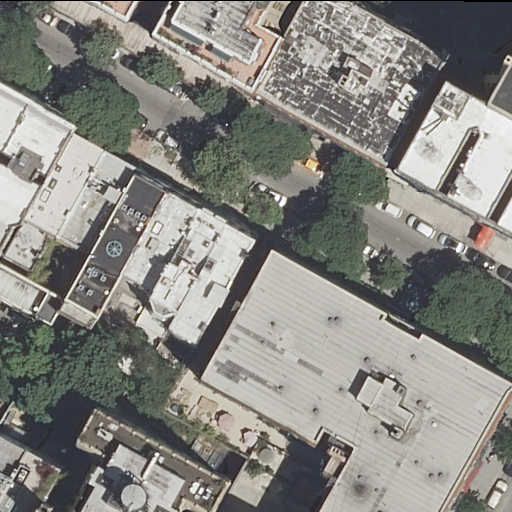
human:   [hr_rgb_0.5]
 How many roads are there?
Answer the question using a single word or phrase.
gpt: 1

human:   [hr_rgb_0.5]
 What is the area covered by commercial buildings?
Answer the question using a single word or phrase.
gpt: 0m2

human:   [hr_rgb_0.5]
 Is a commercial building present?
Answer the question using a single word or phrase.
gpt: no

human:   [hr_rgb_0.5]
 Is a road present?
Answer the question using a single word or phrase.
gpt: yes

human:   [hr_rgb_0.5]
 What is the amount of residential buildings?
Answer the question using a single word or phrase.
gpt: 17

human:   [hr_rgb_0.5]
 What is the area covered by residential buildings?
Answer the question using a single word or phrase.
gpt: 6078m2

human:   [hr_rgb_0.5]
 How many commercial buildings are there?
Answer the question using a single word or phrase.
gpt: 0

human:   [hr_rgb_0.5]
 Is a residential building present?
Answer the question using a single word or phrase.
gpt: yes

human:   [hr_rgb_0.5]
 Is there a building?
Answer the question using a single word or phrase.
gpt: yes

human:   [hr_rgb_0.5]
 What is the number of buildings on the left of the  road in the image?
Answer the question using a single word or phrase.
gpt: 11

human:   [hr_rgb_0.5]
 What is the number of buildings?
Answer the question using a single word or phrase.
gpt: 17

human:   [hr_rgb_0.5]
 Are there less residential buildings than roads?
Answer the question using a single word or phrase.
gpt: no

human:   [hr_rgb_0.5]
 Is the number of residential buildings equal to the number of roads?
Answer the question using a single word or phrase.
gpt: no

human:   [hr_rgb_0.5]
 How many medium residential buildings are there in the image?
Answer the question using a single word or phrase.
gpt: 10

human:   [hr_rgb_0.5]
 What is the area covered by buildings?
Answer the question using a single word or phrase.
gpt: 6078m2

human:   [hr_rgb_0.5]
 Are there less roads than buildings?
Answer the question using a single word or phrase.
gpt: yes

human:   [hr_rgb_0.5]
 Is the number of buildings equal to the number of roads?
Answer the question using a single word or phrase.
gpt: no

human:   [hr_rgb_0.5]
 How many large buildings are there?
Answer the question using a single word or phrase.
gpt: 4

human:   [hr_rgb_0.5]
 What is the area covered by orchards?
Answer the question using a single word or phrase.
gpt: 0m2

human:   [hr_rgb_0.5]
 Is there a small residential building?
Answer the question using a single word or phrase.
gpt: yes

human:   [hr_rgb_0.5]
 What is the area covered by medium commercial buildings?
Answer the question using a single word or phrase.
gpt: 0m2

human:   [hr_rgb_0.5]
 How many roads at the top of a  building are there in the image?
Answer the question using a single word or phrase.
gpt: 1

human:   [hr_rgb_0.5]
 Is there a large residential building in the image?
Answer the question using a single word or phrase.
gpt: yes

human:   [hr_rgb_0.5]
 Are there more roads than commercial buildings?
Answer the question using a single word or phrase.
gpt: yes

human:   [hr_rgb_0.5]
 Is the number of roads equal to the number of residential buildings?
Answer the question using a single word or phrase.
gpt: no

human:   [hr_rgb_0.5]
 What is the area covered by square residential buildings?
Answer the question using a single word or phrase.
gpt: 0m2

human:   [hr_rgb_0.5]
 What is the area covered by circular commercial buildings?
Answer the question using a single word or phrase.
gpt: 0m2

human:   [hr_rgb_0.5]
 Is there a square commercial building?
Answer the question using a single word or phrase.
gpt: no

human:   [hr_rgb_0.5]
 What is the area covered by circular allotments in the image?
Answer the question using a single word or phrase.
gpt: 0m2

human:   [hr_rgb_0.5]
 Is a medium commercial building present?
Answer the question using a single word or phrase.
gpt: no

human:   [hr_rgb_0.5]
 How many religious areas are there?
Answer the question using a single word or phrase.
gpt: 0

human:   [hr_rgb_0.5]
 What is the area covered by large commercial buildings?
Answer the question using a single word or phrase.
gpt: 0m2

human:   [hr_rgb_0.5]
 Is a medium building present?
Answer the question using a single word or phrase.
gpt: yes

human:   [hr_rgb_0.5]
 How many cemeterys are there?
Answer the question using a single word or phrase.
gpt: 0

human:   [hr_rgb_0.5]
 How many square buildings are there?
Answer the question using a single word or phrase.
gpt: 0

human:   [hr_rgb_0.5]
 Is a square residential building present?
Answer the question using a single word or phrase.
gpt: no

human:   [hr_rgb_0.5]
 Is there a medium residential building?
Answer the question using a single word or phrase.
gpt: yes

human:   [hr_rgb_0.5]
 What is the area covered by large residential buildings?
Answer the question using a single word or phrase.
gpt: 3431m2

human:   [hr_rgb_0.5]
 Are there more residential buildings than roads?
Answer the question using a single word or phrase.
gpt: yes

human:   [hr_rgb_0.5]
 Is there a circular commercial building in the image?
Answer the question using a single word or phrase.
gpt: no

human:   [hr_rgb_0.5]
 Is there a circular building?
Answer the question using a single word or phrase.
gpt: no

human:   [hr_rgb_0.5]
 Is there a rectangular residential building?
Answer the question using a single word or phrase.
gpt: yes

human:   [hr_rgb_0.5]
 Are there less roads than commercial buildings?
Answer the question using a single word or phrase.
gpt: no

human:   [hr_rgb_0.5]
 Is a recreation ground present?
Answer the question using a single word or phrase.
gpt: no

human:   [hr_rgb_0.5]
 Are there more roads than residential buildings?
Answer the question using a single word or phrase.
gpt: no

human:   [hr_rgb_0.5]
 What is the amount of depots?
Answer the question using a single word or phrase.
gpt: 0

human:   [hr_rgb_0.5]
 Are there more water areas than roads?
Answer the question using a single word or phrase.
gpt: no

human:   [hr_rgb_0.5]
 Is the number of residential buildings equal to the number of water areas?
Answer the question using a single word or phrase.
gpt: no

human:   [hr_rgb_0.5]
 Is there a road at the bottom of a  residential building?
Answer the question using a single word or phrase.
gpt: no

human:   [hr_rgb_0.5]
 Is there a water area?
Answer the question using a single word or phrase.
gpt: no

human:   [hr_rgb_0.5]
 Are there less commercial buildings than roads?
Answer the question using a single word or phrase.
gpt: yes

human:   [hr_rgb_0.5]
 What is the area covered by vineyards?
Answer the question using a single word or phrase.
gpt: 0m2

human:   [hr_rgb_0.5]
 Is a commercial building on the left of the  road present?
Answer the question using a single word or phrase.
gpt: no

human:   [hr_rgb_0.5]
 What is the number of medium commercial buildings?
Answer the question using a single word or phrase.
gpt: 0

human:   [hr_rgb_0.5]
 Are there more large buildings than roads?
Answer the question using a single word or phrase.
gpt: yes

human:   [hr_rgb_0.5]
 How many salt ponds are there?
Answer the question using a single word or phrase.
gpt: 0

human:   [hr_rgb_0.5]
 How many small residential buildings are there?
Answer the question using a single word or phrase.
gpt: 3

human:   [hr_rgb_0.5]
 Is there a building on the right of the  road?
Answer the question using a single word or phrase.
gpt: yes

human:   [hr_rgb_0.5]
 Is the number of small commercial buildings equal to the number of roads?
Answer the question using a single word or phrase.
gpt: no

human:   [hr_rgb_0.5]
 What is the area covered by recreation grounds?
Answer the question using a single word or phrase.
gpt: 0m2

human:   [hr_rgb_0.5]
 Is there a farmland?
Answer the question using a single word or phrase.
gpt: no

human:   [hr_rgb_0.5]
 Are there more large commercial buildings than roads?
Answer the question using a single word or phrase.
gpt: no

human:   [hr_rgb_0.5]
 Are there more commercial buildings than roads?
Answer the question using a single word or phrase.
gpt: no

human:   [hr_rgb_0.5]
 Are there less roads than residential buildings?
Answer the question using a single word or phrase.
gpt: yes